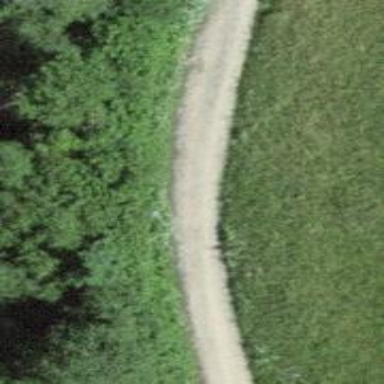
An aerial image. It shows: Gravel track with grade2 tracktype.